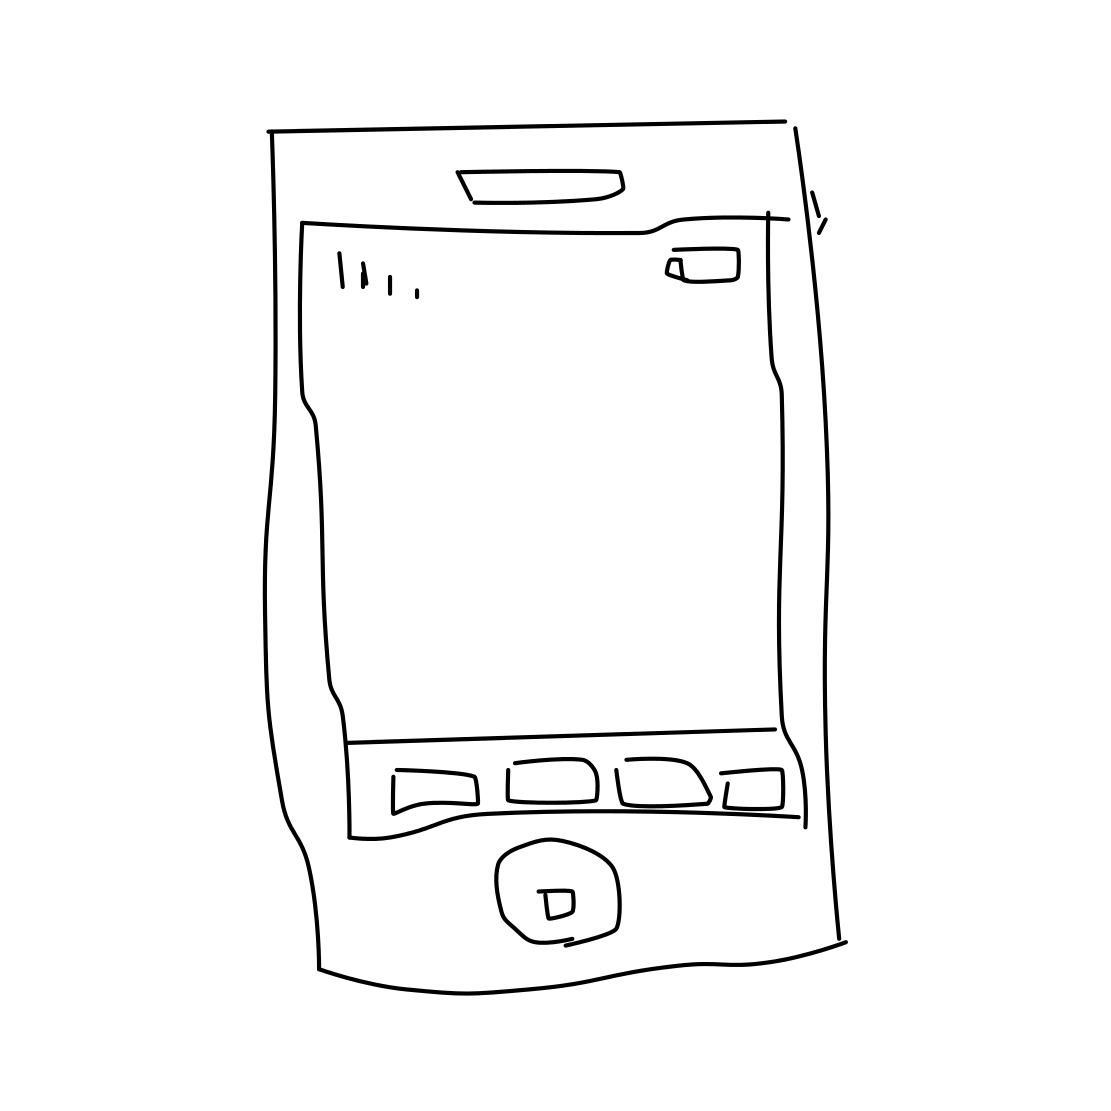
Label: cell phone